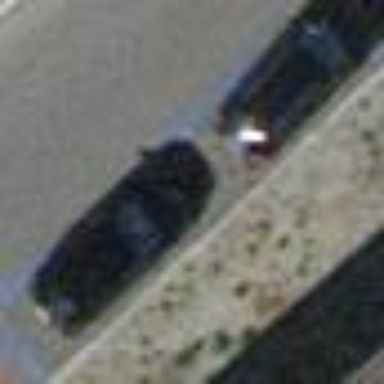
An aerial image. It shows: Parking lane for vehicles.